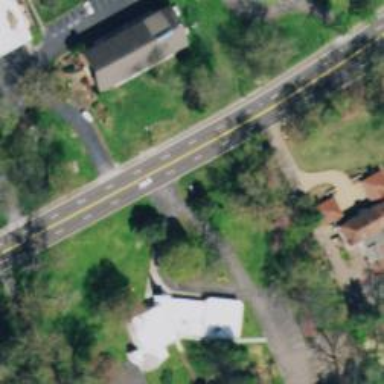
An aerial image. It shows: Driveway.